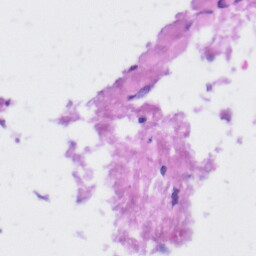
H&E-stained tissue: Liver